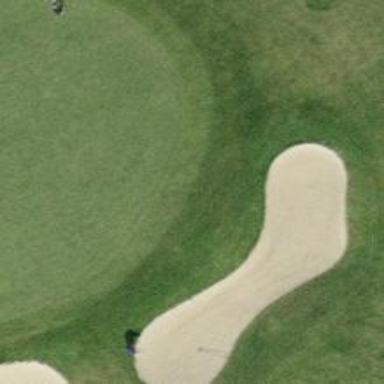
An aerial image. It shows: Sandy area is golf bunker.